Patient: sex M, age 76
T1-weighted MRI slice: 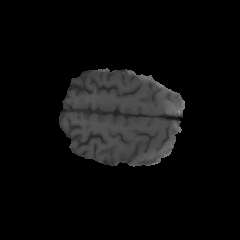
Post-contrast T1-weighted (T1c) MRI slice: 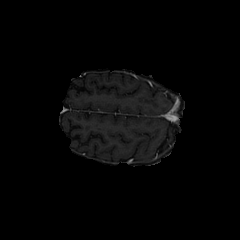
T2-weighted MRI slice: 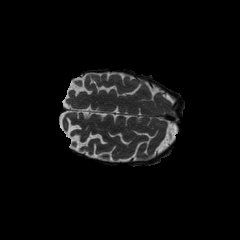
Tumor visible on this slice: no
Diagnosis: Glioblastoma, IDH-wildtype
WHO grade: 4